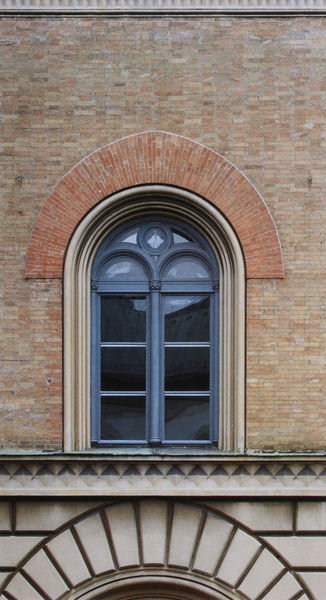
Titel: Fassade (Ausschnitt)
Künstler: Friedrich von Gärtner
Standort: München
Institution: Bayerische Staatsbibliothek
Schlagwörter: blau, flügel, schatten, weiß, ocker, braun, fenster, glas, grau, licht, orange, profil, schwarz, säule, gebäude, haus, rot, muster, wand, architektur, rahmen, stein, steine, spiegelung, brüstung, gitter, kirche, renaissance, rund, rahmung, ansicht, bogen, fassade, italien, modern, mauer, ziegel, backstein, pilaster, rundbogen, detail, ornamente, verzierung, foto, fotografie, photographie, bögen, fugen, arkade, innenhof, gewölbe, eckig, medaillon, kloster, sprossen, palazzo, stockwerk, torbogen, mauerwerk, scheibe, kapitelle, photo, halbrund, fries, gemäuer, sims, ziegelsteine, gesims, klinker, quader, fuge, fensterglas, mauern, florenz, geometrie, fesnter, maßwerk, etage, doppelbogen, arkadengang, rundbogenfenster, zahnschnitt, ziegelmauer, gemauert, bogenfenster, fensterbogen, fensterlaibung, biforien, fenstersturz, zeigel, geschlitzt, lmu, zegel, sspiegelung, flügelfenster, fensterbrüstung, pseudo-rustika, zweibahnig, zwillngsfenster